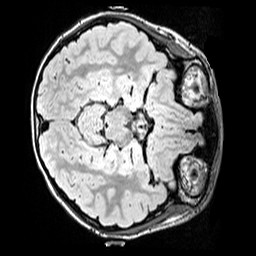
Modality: FLAIR
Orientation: axial
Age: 10
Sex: male
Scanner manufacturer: siemens
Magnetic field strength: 3 T
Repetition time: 5 s
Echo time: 0.388 s